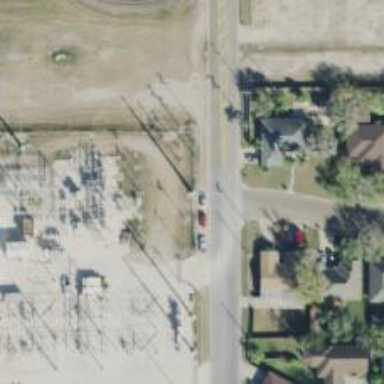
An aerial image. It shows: Power pole.